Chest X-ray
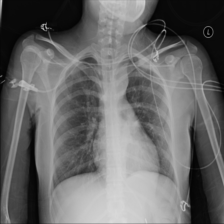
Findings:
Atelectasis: negative
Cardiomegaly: negative
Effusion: negative
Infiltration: positive
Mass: negative
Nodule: negative
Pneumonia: negative
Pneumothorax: negative
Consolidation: negative
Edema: negative
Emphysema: negative
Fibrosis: negative
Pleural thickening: negative
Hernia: negative